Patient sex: M
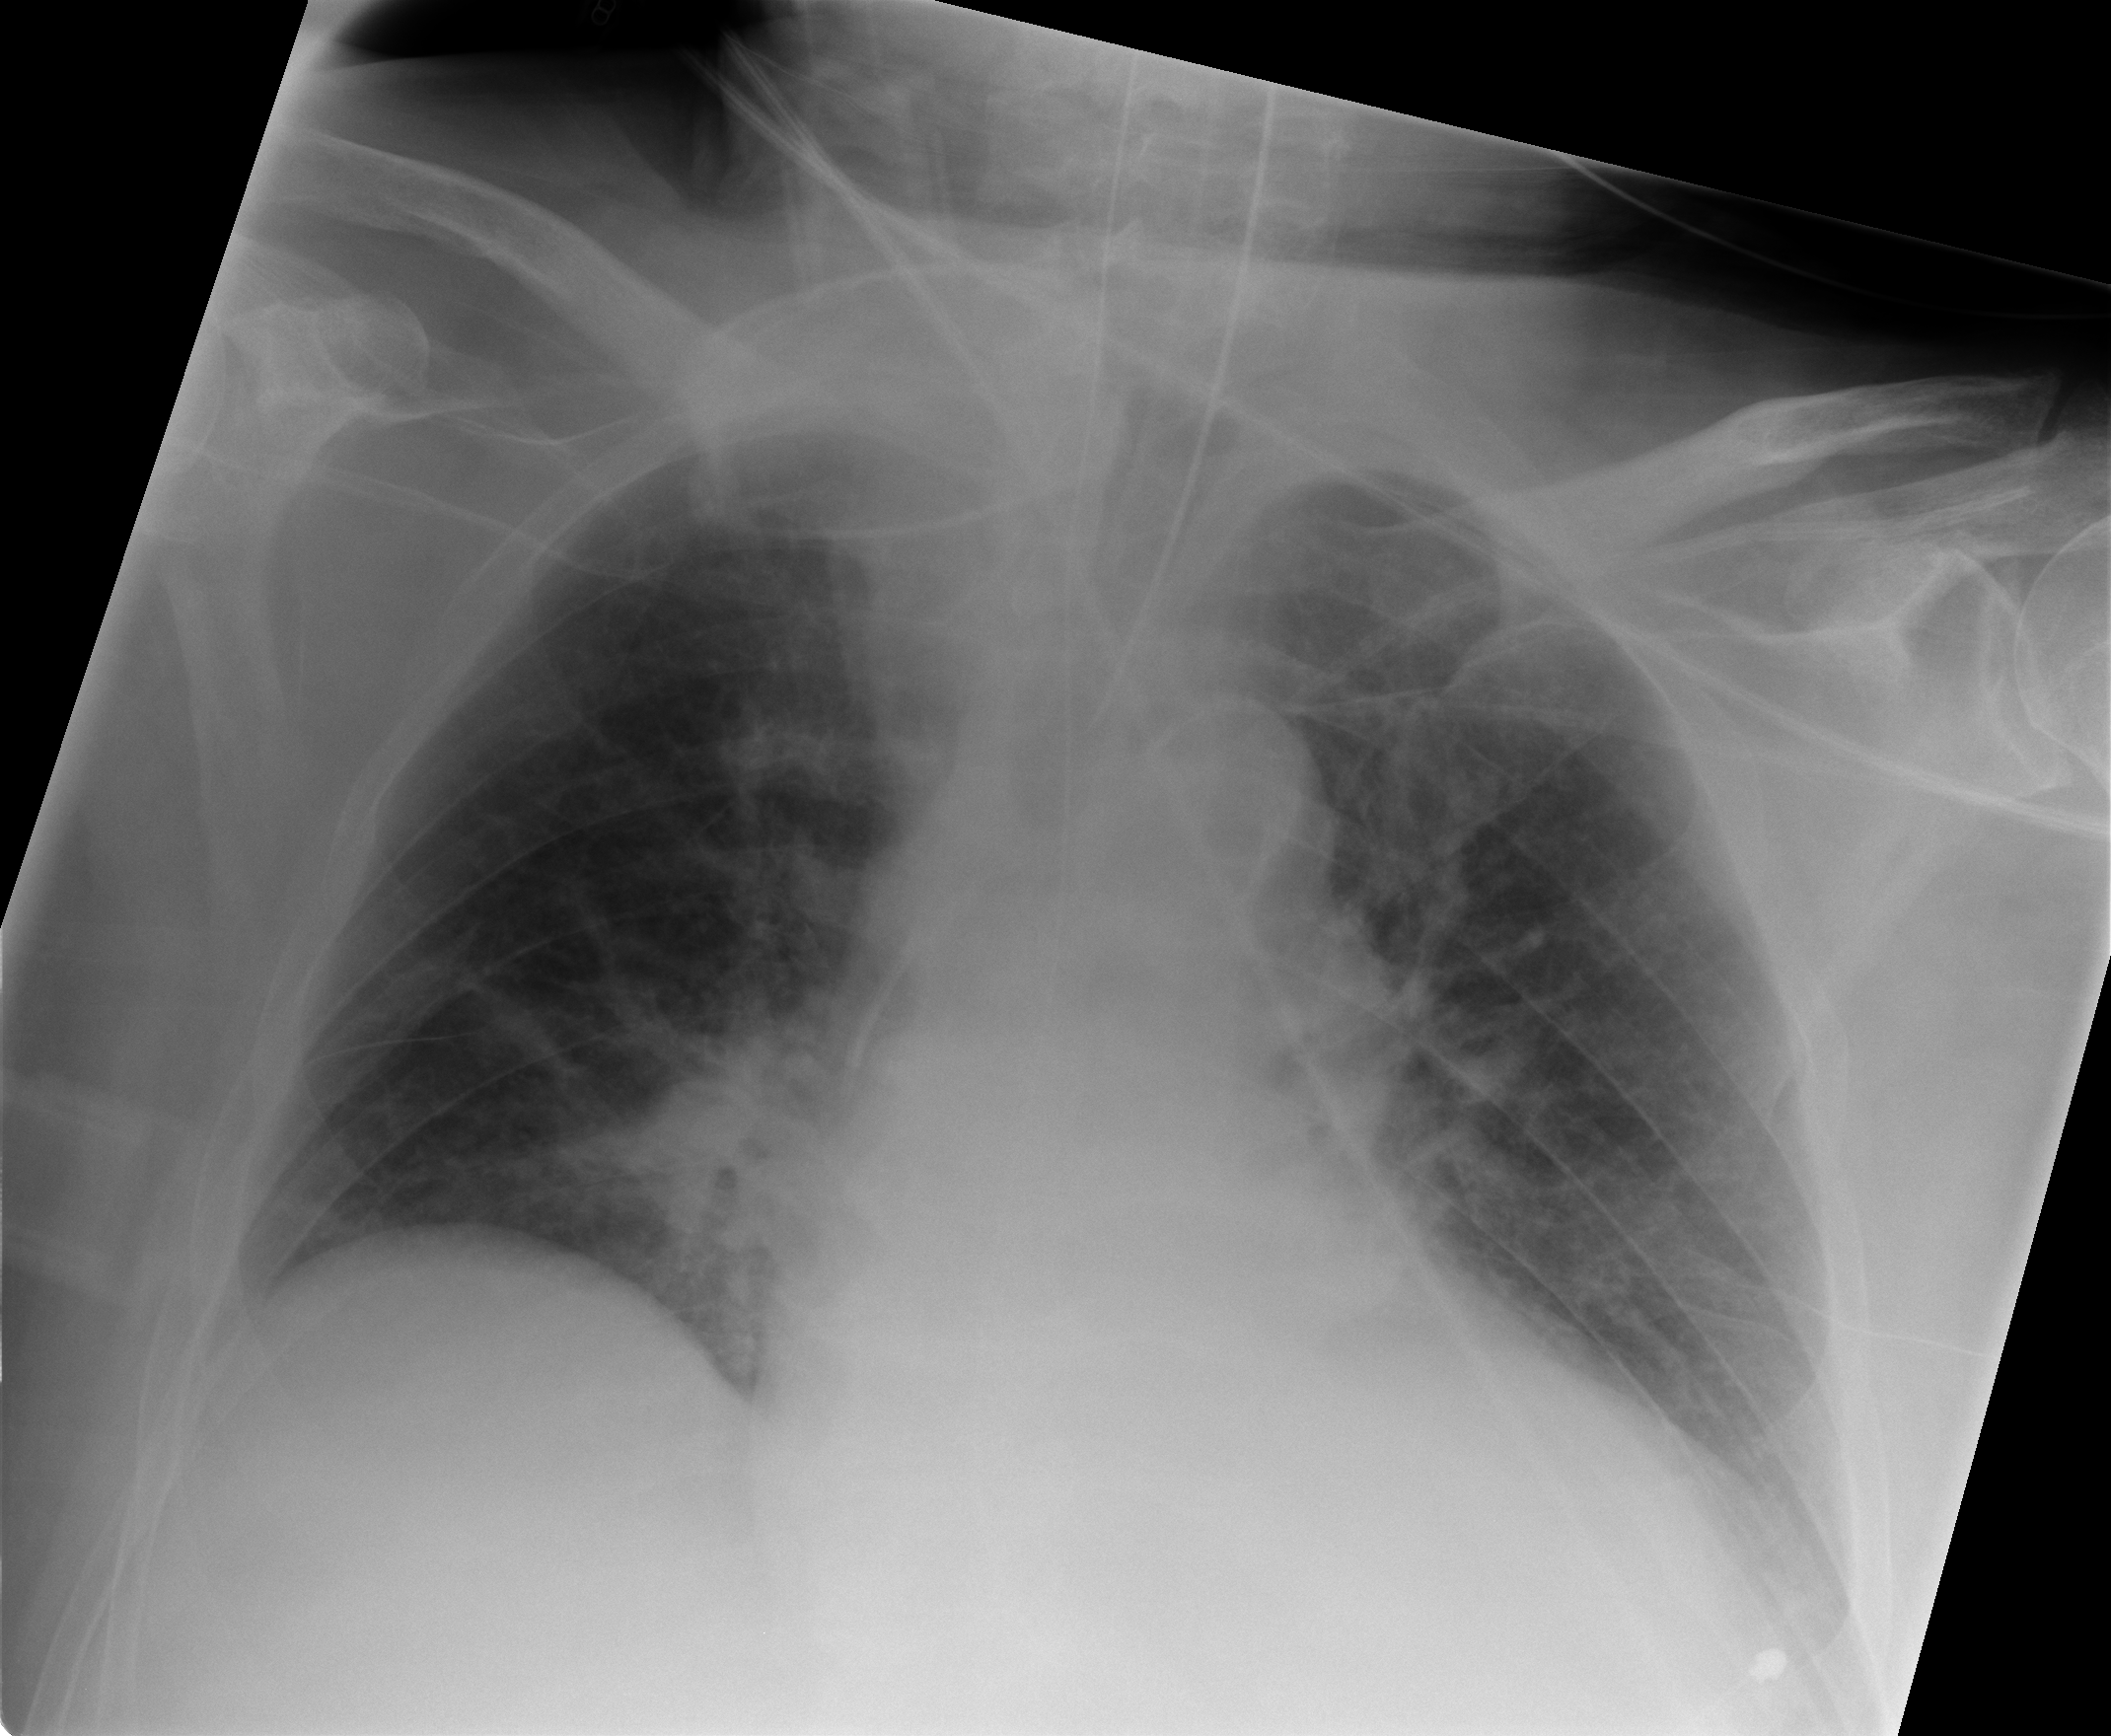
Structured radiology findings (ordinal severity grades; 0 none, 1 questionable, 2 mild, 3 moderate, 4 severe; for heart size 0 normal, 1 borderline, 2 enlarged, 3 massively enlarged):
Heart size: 2
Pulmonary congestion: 2
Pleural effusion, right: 0
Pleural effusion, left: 0
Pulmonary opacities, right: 2
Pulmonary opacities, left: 2
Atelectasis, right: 2
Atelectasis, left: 0